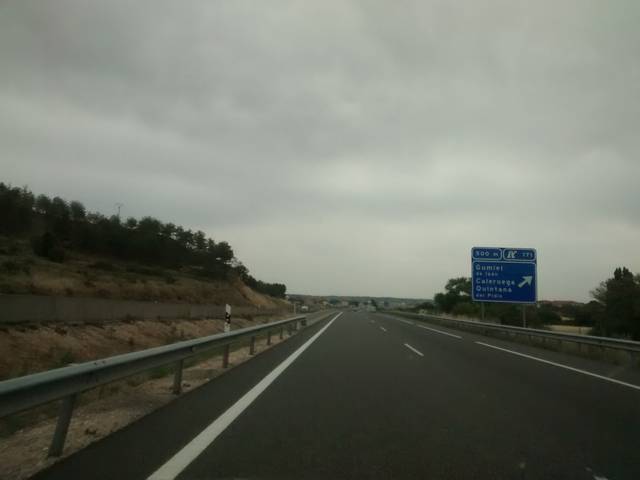
Region: Spain
Coordinates: 41.791, -3.7